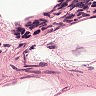
Metastatic tissue present: no